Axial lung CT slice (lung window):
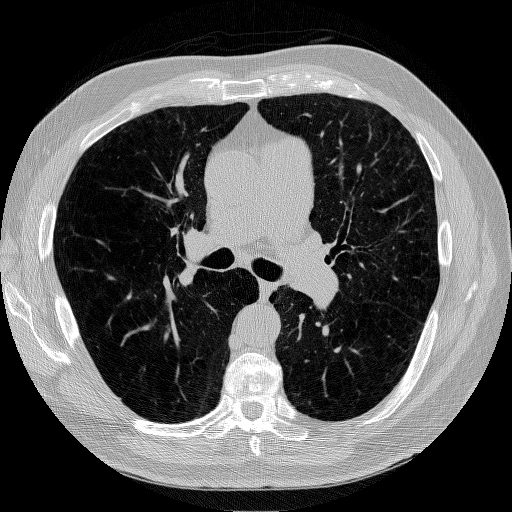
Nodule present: no